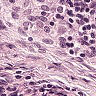
Metastatic tissue present: no